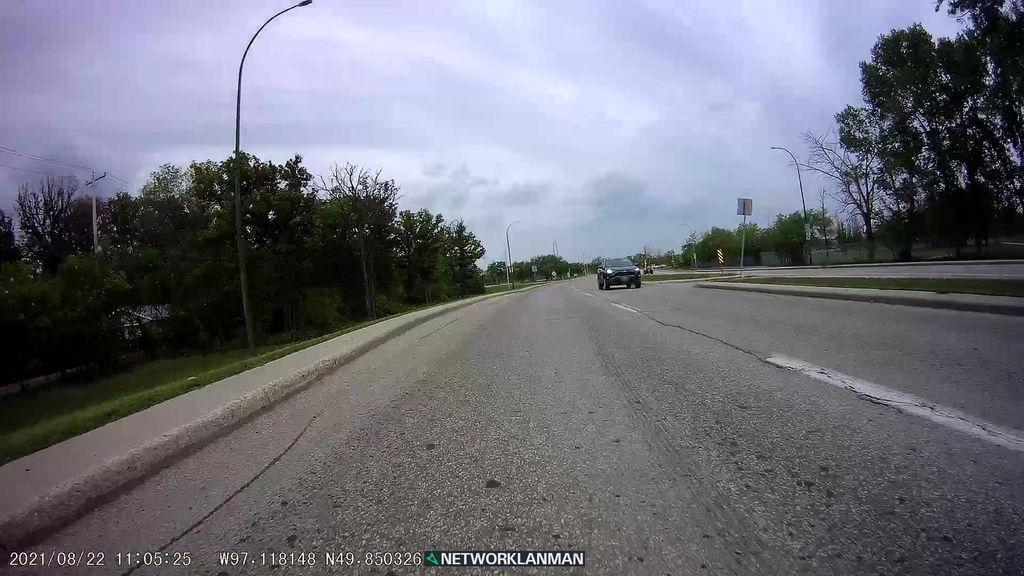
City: winnipeg